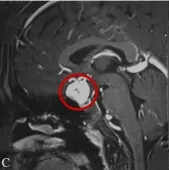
Brain MRI at admission (A-E). (C-E) Sagittal, coronal, axial view after contrast injection, with the tumor marked.
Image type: radiology (mri)